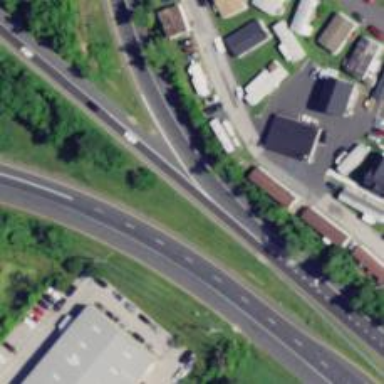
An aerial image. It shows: Trunk link road with asphalt surface.